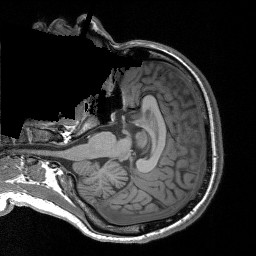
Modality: T1w
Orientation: axial